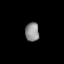
Tissue: lung
Cell type: Others
Senescence score: 0.554
Nuclear area (px): 257
Mean DAPI intensity: 142.681